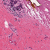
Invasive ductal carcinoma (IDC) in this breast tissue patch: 0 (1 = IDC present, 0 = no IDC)